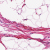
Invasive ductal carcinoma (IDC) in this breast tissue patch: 0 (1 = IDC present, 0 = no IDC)